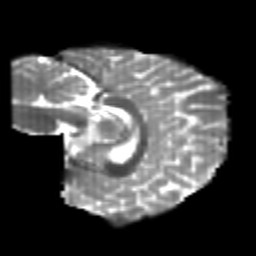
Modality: T2w
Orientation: sagittal
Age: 20
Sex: female
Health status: healthy
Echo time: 0.074 s